Question: I am trying to make a menu which is based on list ('ul') with left float. So there will be a link in each 'li'. but in the hover of the 'li' the link turns to transparent color and each 'li' has a specific id with a background image.
I made half of it, but there is a big different between the link hover and the 'li' 'hover'.
Check out my code here:
<URL>
This is an image of what I mean by hover image.

Here is my code anyway:
'''
#nav {
font: 30px 'LeagueGothicRegular', Arial, sans-serif;
color: #f9f8cc;
width:450px;
clear: both;
height: 56px;
margin: 0px 0px 0px 50px;
background:#c2c2c2;
}
#nav ul {
margin: 0;
padding: 0;
}
#nav li {
list-style-type: none;
background-image: transparent;
color: #FDE99D;
float: left;
height:50px; width:100px;
border-right:1px #900 solid;
text-align:center;
}
#nav li a {
/**padding:10px 20px 10px 16px;**/
color: #000;
text-shadow: 0px 2px 2px #222;
text-transform: uppercase;
}
#nav li a:hover {
color: #999;
color:transparent !important;
text-shadow: none;
}
#nav li:hover {
background:url(http://cdn1.iconfinder.com/data/icons/duesseldorf/32/home.png) red;
background-size: 83px 56px;
color: #999;
color:transparent !important;
text-shadow: none;
}
'''
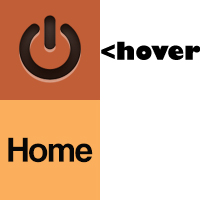
Answer: Replace
'''
#nav li a:hover {
'''
with
'''
#nav li:hover a {
'''
<URL>
This way both styles are based on hover of the 'li'.